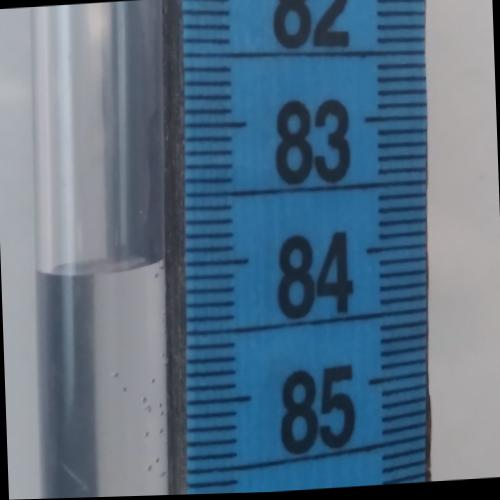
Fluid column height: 84.0 cm